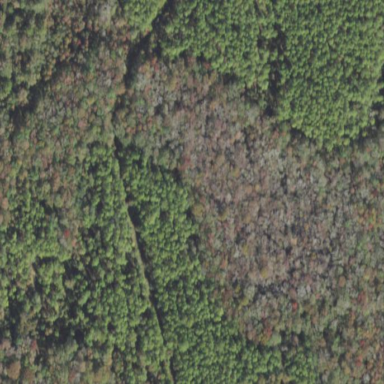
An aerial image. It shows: Forest area predominantly covered with needle-leaved trees.